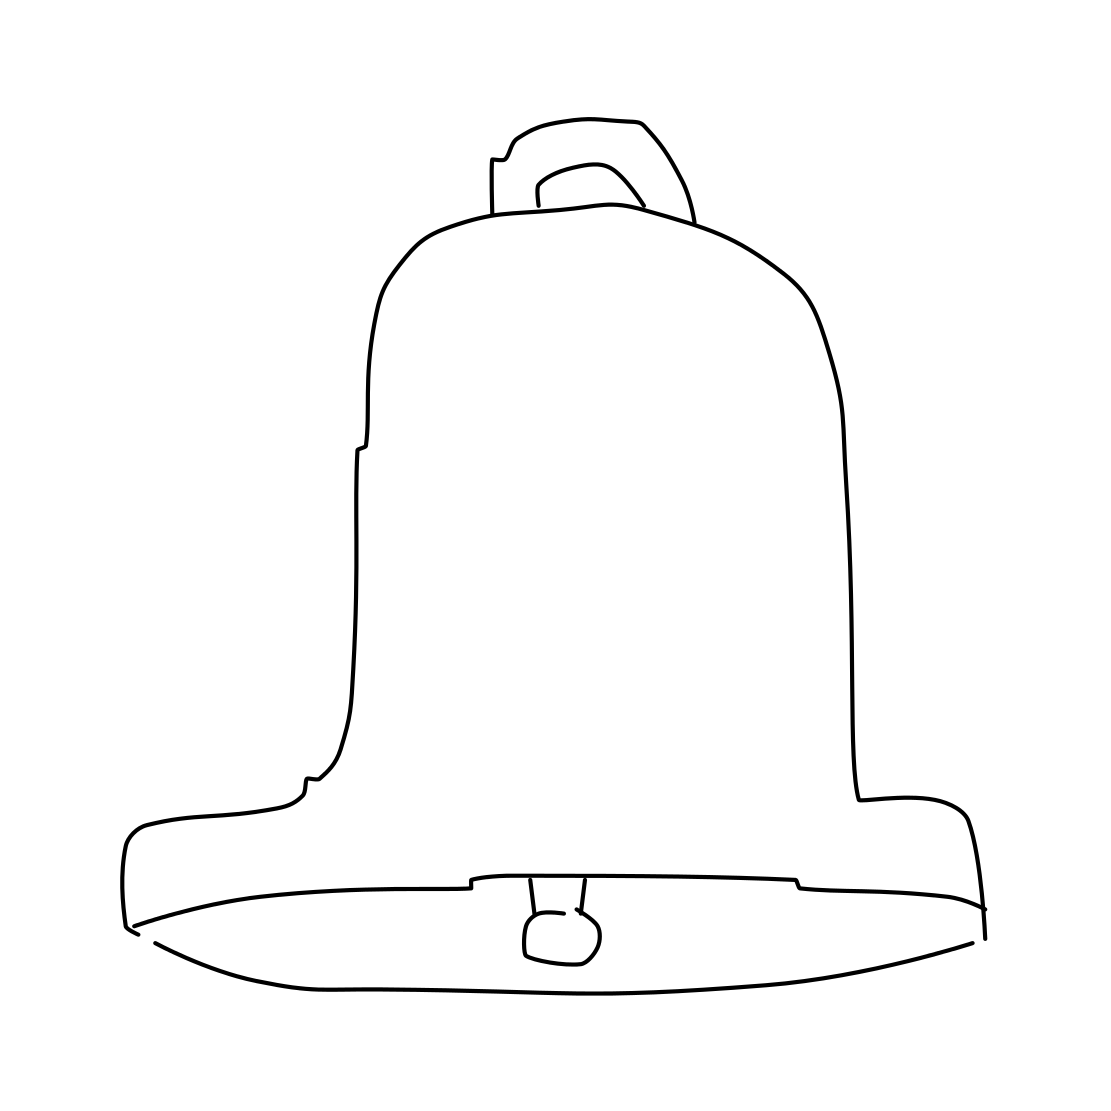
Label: bell